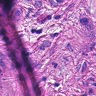
Metastatic tissue present: yes